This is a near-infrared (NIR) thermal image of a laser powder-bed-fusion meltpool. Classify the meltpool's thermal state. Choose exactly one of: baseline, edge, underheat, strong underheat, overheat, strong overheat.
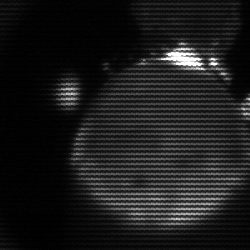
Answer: edge